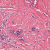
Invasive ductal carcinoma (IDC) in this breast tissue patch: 1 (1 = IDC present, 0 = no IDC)